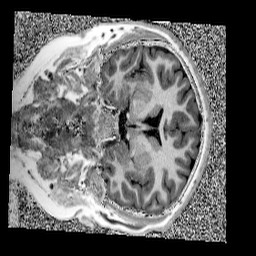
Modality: UNIT1
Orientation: coronal
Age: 11
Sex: female
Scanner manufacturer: siemens
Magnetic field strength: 3 T
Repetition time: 4 s
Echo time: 0.00299 s